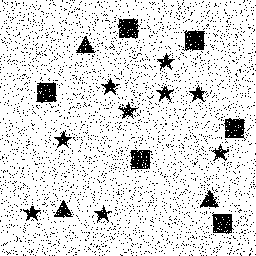
Squares: 6
Triangles: 3
Stars: 9
Total shapes: 18